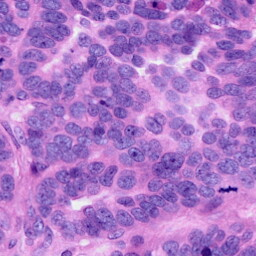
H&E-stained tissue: Ovarian